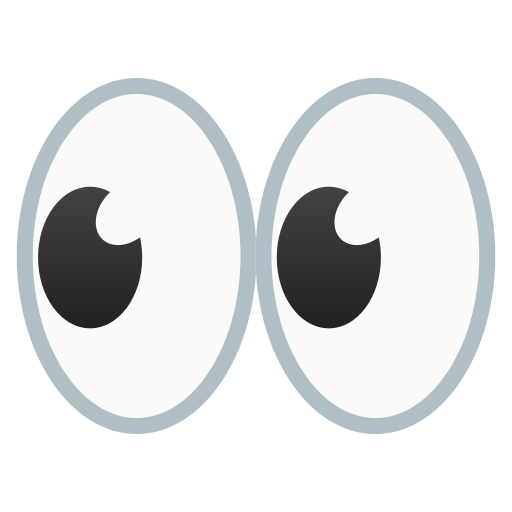
Emoji: 👀